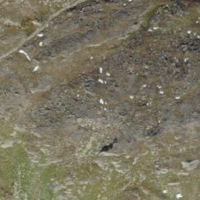
EUNIS habitat code: 31
Species observed at this site:
Capra ibex